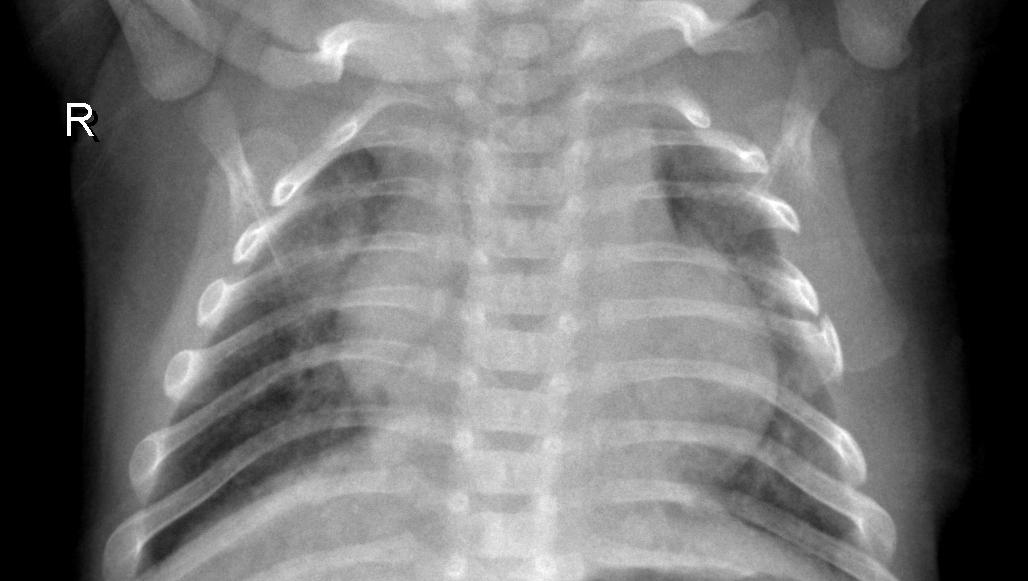
Diagnosis: PNEUMONIA